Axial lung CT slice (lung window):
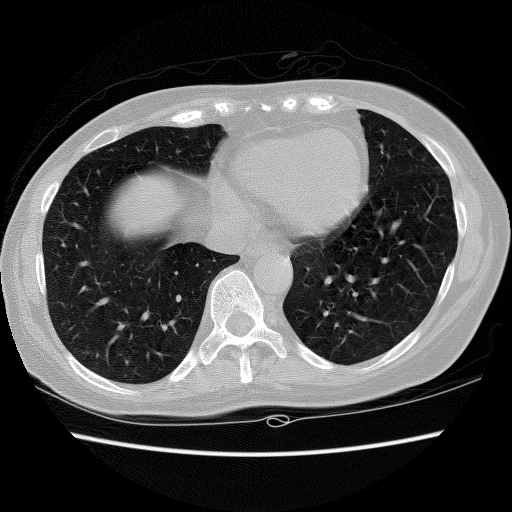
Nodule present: no